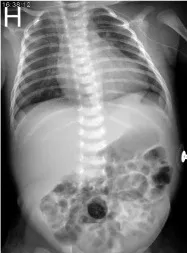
DOH 21 , enlargement of the heart shadow, relatively clear lung field and well-inflated intestinal tube DOH, day of hospitalization.
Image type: radiology (x_ray)